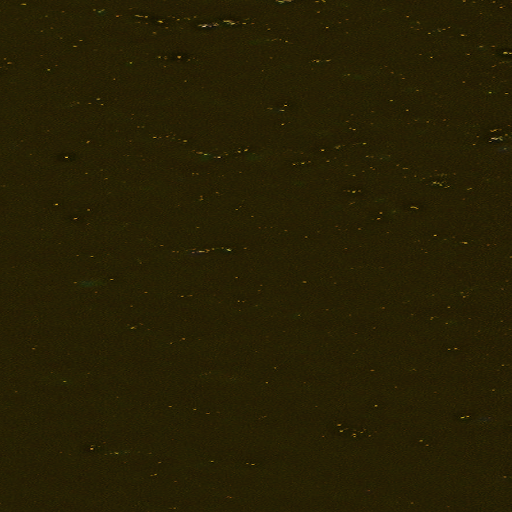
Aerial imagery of bar in Alaska named Savoonga Reef containing only unknown